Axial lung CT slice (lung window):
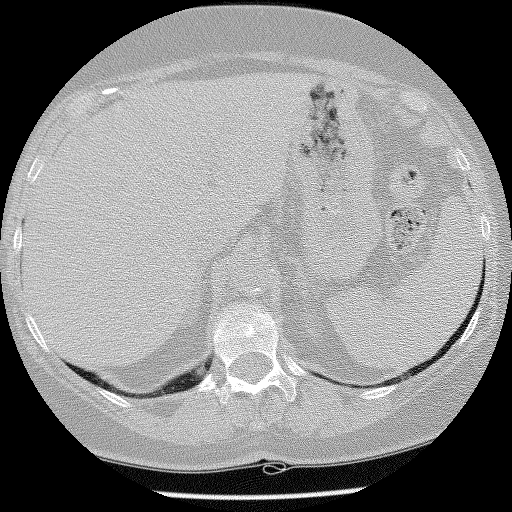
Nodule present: no